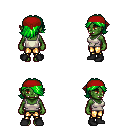
a pixel art fantasy rpg character, female body template, orc, green skin, white pirate shirt, gold greaves, green swoop hairstyle, red bandana, black shoes, four views (front, back, left, right), 2x2 character sprite sheet, small pixel art, hard edges, no anti-aliasing